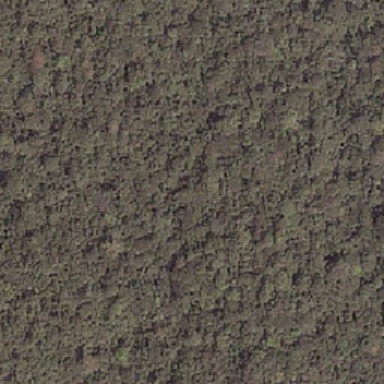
A big forest is planted here and it is very blue .